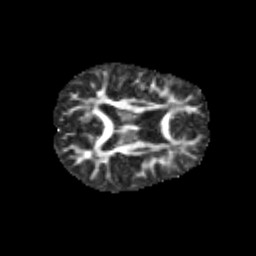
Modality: FA
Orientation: axial
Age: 9
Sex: female
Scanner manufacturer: siemens
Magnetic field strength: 3 T
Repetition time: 3.8 s
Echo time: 0.07 s